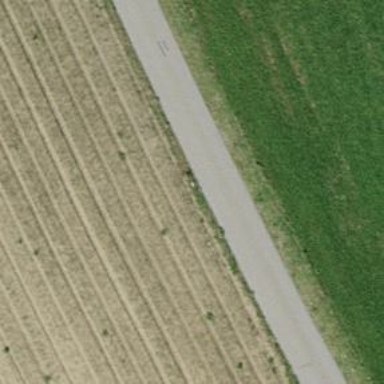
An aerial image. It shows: Gravel track with track type of grade3.